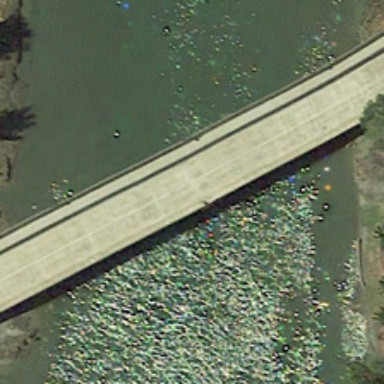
A bridge is on a river with green water .